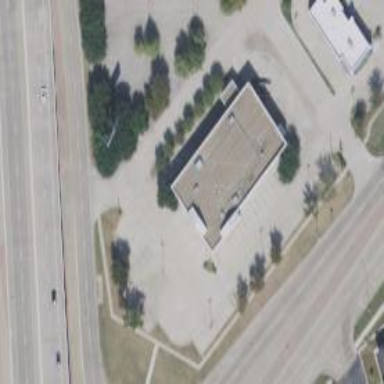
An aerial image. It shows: Retail building.